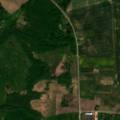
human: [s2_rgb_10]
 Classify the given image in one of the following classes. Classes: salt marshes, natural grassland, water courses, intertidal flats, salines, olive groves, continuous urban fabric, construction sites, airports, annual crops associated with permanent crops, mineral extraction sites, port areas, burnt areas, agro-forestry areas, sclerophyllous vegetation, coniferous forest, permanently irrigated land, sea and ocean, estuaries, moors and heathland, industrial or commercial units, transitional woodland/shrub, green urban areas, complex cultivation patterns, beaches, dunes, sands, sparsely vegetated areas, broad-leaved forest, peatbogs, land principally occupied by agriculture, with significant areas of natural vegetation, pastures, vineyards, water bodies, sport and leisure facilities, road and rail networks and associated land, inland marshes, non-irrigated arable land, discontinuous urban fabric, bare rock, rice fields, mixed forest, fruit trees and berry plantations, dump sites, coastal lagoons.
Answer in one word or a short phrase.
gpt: discontinuous urban fabric, non-irrigated arable land, pastures, complex cultivation patterns, land principally occupied by agriculture, with significant areas of natural vegetation